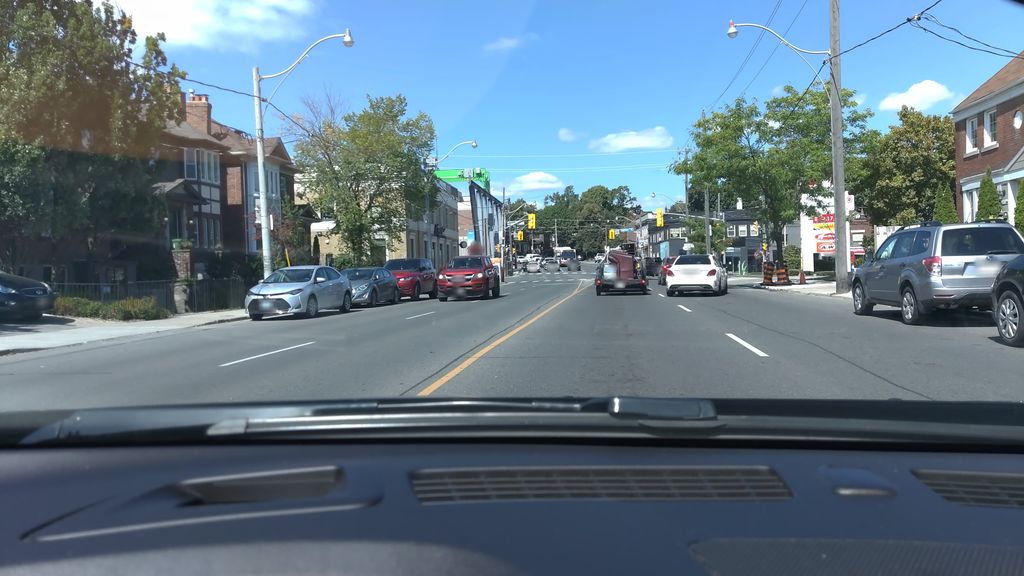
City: toronto